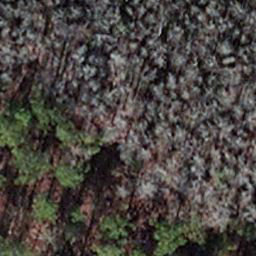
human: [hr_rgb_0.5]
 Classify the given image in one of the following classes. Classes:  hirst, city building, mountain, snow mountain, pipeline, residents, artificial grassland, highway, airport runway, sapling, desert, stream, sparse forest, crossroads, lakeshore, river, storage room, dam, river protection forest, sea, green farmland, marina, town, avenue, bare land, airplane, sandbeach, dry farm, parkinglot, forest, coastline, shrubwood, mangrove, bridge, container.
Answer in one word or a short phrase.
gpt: sapling